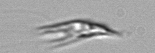
Label: Chrysochromulina_lanceolata